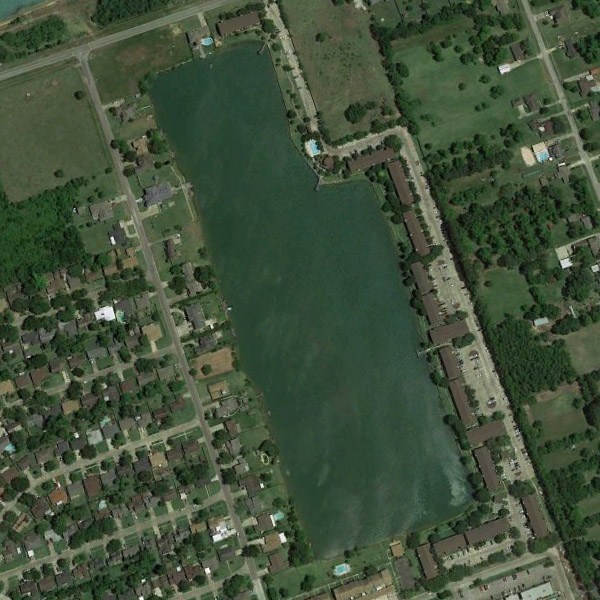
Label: Pond